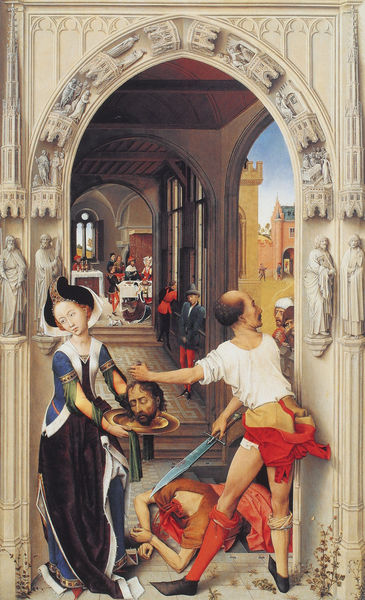
Titel: Triptychon mit Szenen aus dem Leben Johannes des Täufers
Künstler: Rogier van Weyden
Institution: Berlin, Staatliche Museen - Preußischer Kulturbesitz
Schlagwörter: blau, gemälde, kopf, mann, gelb, stadt, frau, holz, kleid, säulen, gebäude, rot, beige, architektur, enthauptet, enthauptung, geköpft, henker, holofernes, johannes, judith, köpfen, mord, salome, tablett, teller, tod, tot, toter, gotik, bogen, perspektive, durchgang, tor, stadtansicht, strümpfe, arkade, blut, palast, schwert, skulpturen, spitzbogen, mittelalter, heilige, archivolte, bathseba, batseba, johannes d. täufer, silber tablet